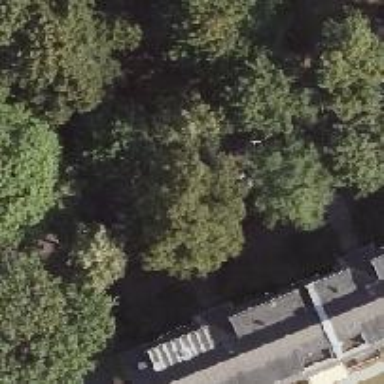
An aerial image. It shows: Avenue lined with deciduous broadleaved trees.